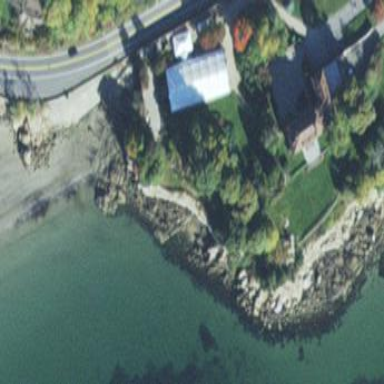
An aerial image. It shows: Rocky area with bare rocks influenced by tides.